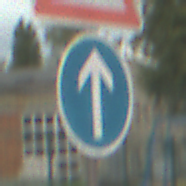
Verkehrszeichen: VorgeschriebeneFahrtrichtungGeradeaus
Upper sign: Lichtzeichenanlage
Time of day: MorningAfternoon
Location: Outdoor (Suburban)
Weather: PartlyCloudy
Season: NotSpecified
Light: Natural